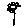
Label: flower